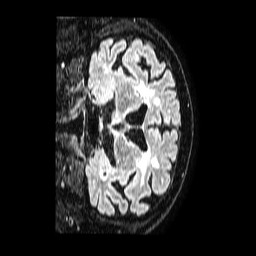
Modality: FLAIR
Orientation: coronal
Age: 66
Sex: male
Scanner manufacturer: philips
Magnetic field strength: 1.5 T
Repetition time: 4.8 s
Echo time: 0.3 s